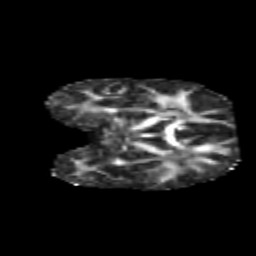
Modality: FA
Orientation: coronal
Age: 7
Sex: female
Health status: healthy